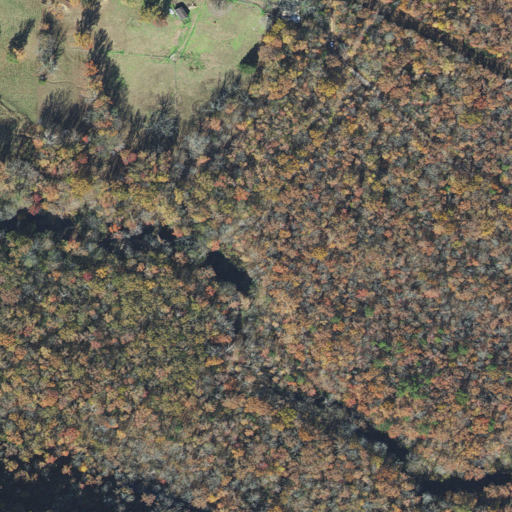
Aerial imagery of valley in Arkansas named Dunham Hollow containing deciduous forest, barren land, open development, and pasture